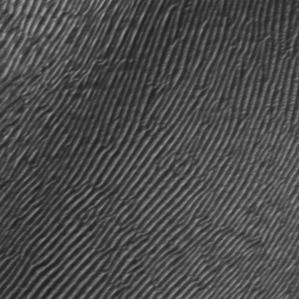
Label: frost